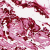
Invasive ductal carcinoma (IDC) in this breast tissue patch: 0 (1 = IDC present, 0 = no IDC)